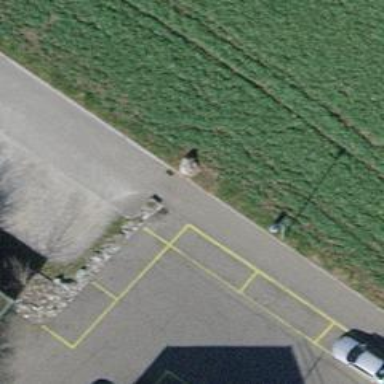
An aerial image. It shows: Bollard.